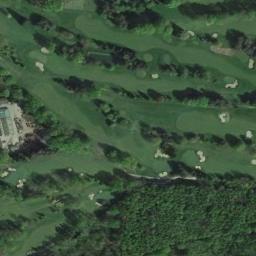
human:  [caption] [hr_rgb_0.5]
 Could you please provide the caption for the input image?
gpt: There are many trees in the golf course .

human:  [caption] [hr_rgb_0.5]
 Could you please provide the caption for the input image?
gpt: The golf course has some putting greens, Fairways, Barrier trees and sandpits and a forest is next to the golf course .

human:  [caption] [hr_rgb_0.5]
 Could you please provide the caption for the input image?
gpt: There are a few bunkers and a few paths on a large green lawn on the golf course with many trees and several buildings .

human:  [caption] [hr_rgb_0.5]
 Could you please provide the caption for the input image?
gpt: There are several rows of trees on this lawn .

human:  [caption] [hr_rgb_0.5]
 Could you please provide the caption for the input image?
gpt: There are many green trees and bunkers scattered irregularly on the golf course .